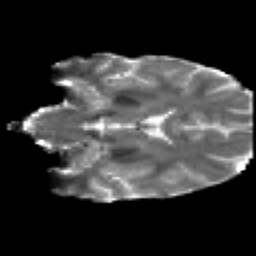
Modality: T2w
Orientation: coronal
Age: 21
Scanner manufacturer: siemens
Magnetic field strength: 3 T
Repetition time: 2.2 s
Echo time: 0.084 s